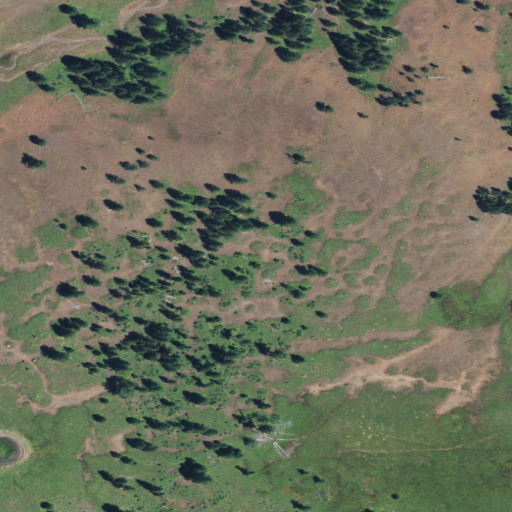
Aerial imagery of plain(s) in Oregon named Marr Flat containing grassland and shrub